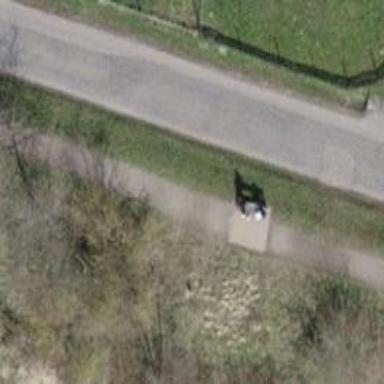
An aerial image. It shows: Brown bench.